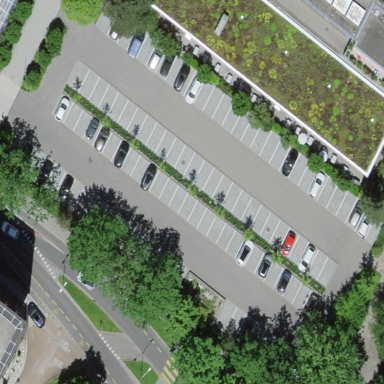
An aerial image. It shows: Parking area with surface.